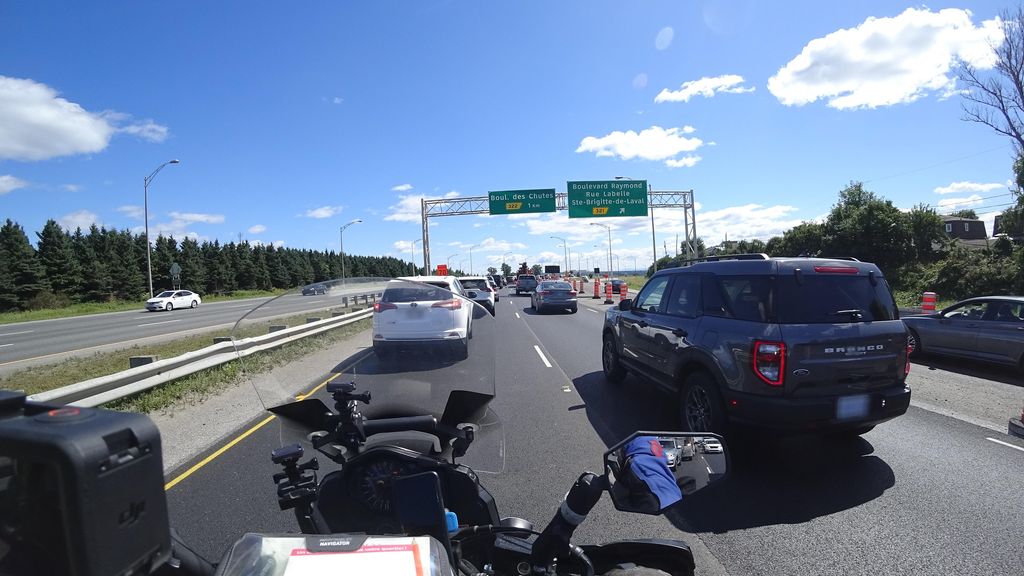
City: quebec_city